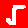
Digit: 5